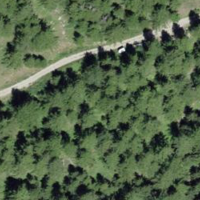
EUNIS habitat code: 43
Species observed at this site:
Papilio machaon